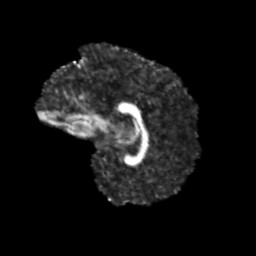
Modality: FA
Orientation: sagittal
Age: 13
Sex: female
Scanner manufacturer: siemens
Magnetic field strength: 3 T
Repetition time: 3.8 s
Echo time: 0.07 s